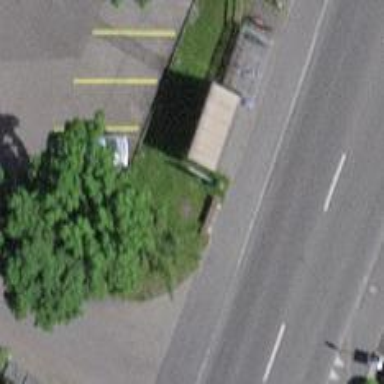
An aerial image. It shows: Bus stop with sheltered platform for public transport.